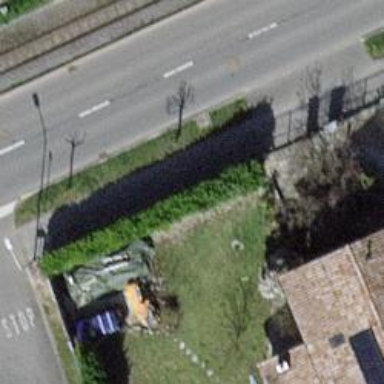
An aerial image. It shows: Hedge barrier.